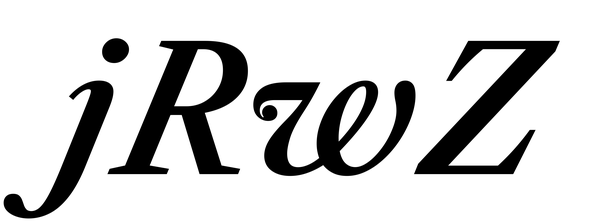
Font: LibreCaslonText-Italic_SemiBold_Italic